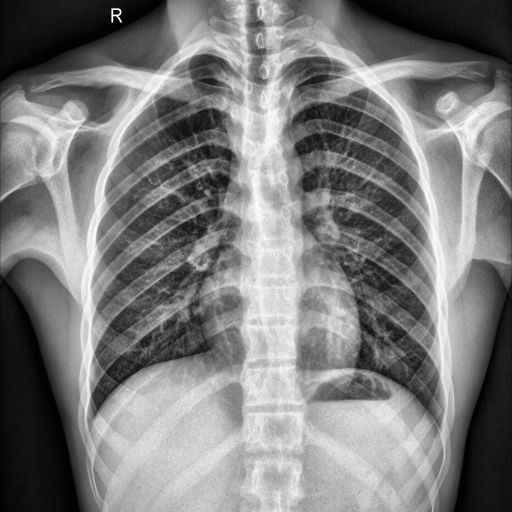
Finding: NORMAL